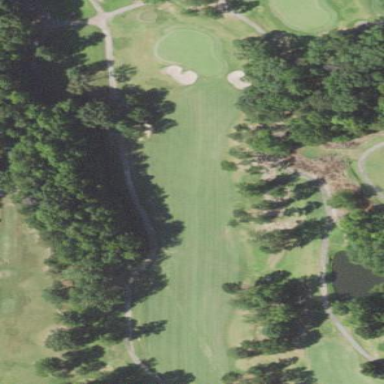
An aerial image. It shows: Golf fairway surrounded by grass.